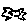
Label: bird